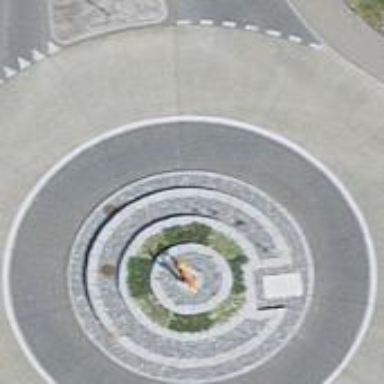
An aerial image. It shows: Roundabout on tertiary road with concrete surface.